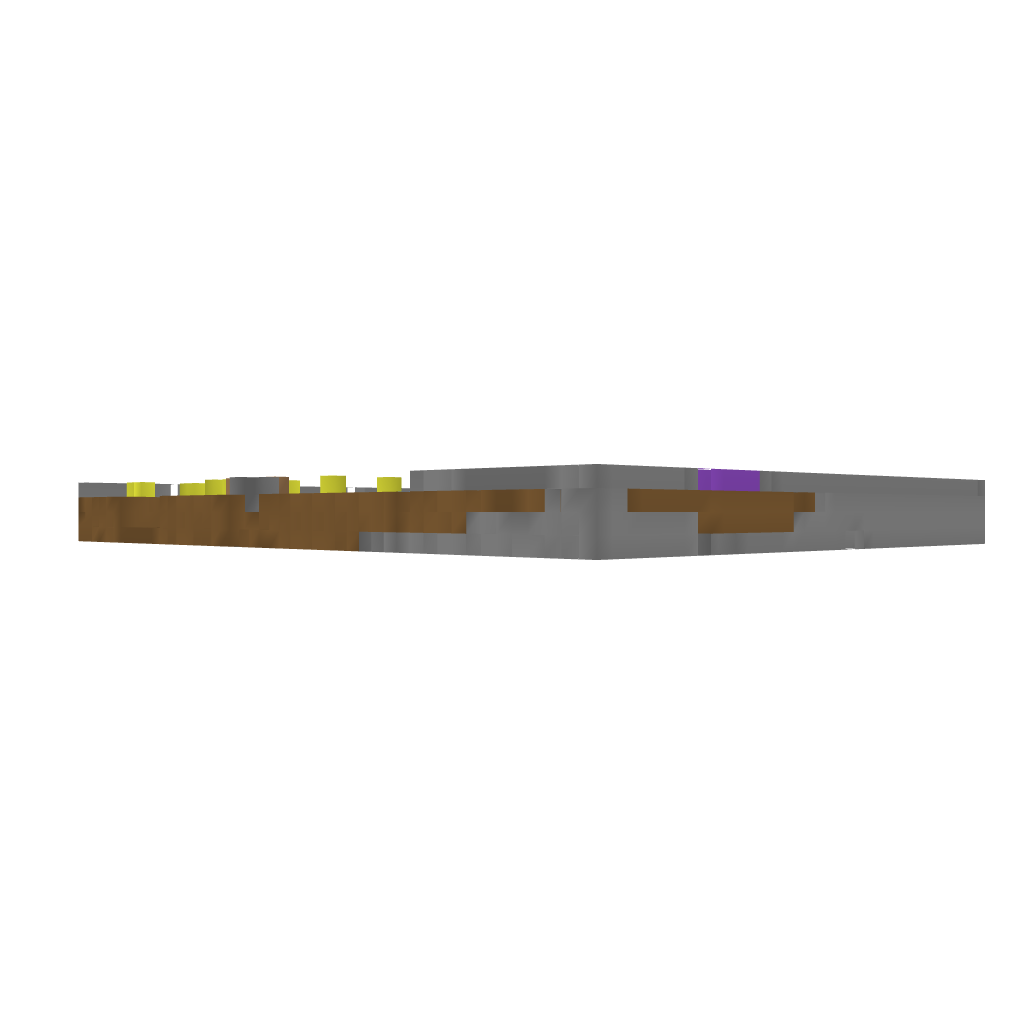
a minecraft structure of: Super-Shop bad low quality